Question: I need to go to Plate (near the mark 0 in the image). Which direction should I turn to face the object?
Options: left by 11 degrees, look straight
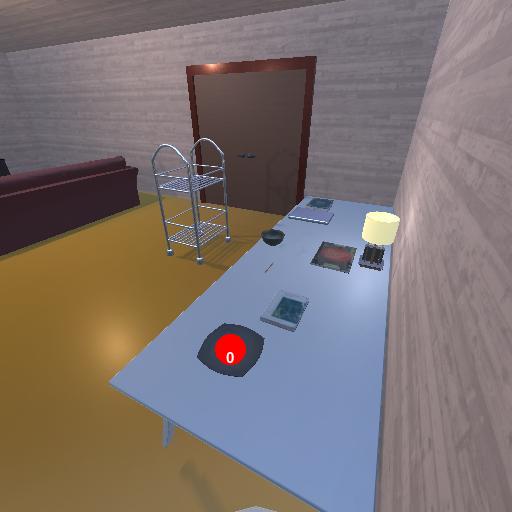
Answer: left by 11 degrees